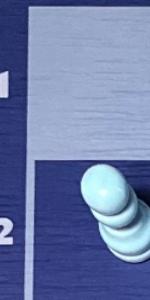
Label: Pawn_White